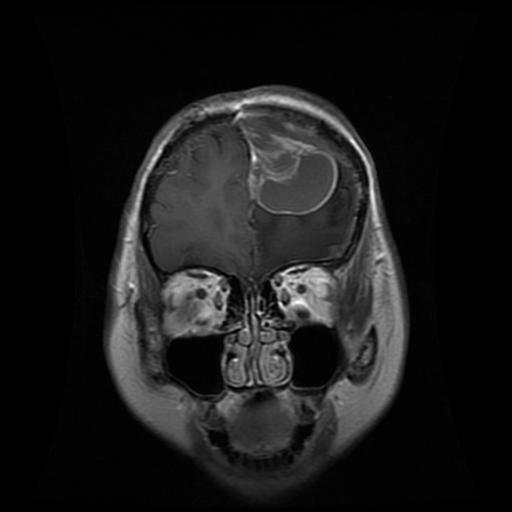
Label: glioma